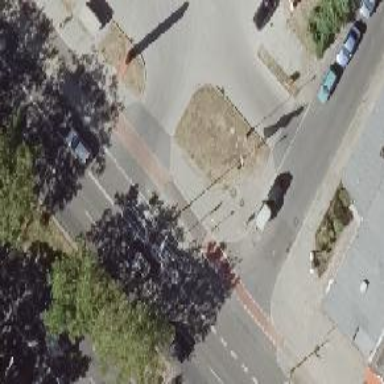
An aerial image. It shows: Asphalt path for cycling.